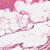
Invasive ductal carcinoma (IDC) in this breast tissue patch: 0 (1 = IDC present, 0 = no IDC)